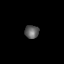
Tissue: lung
Cell type: T cells
Senescence score: 0.236
Nuclear area (px): 181
Mean DAPI intensity: 97.735